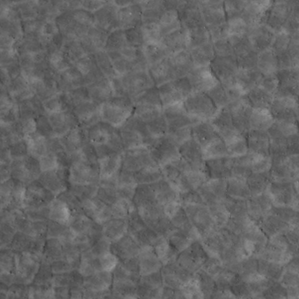
Label: non_frost